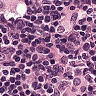
Metastatic tissue present: no